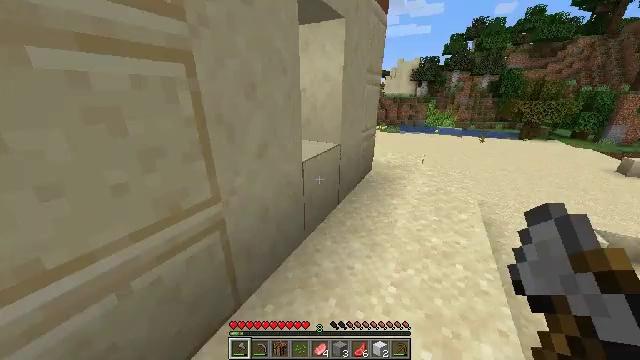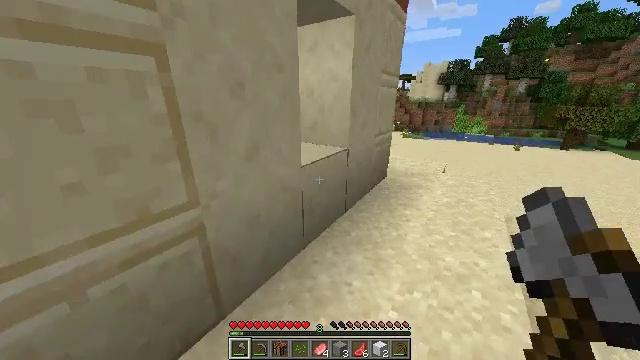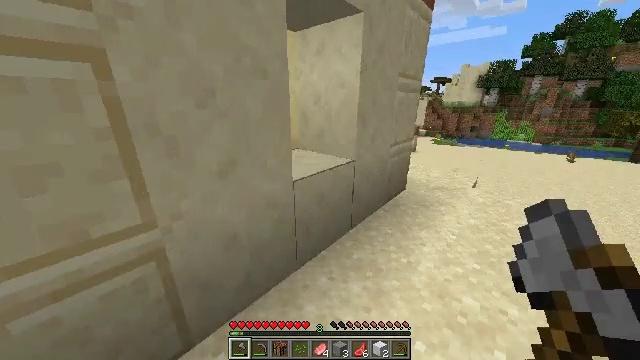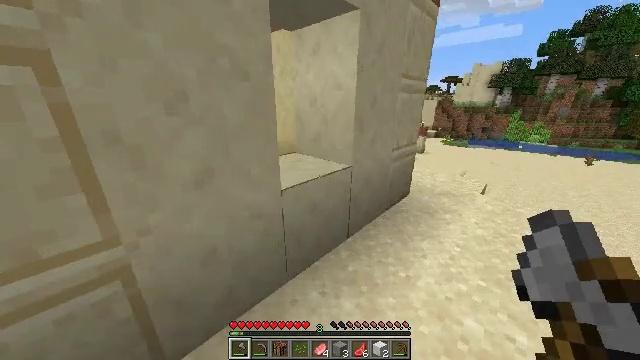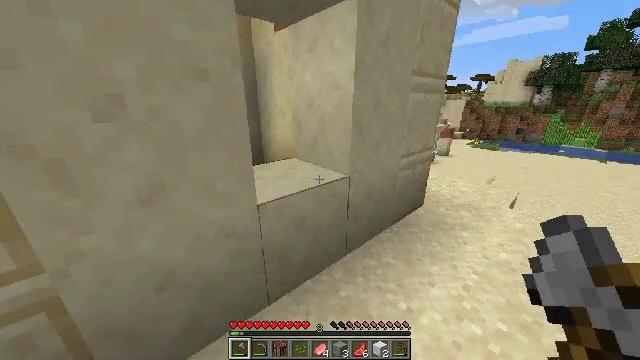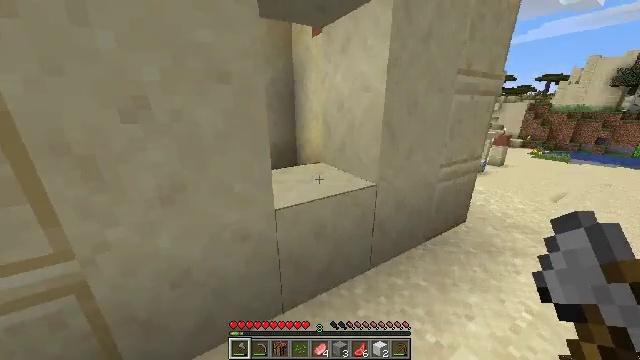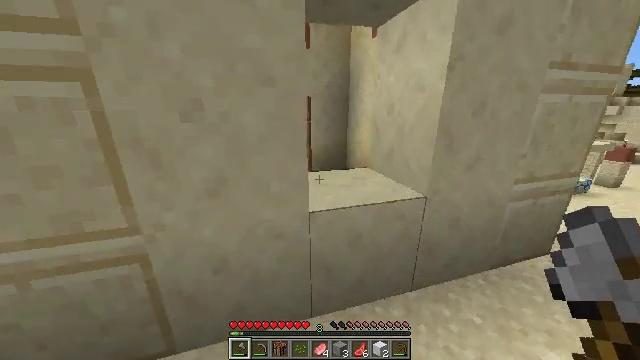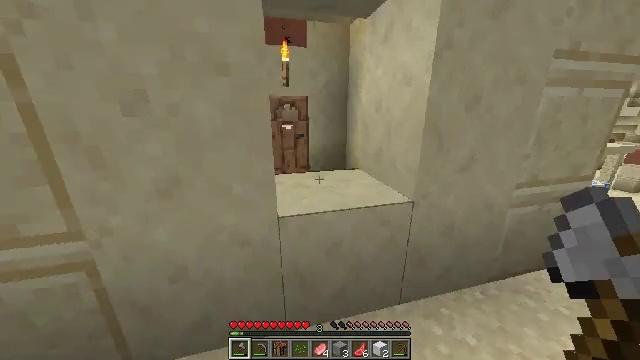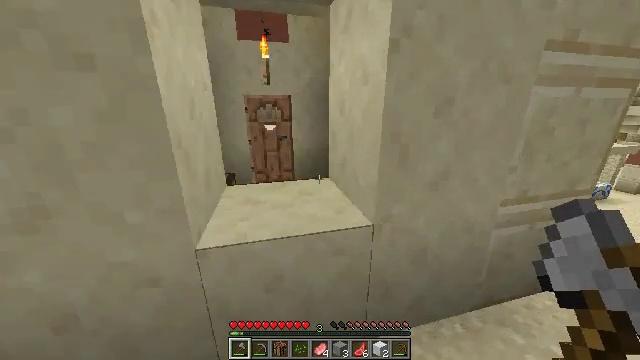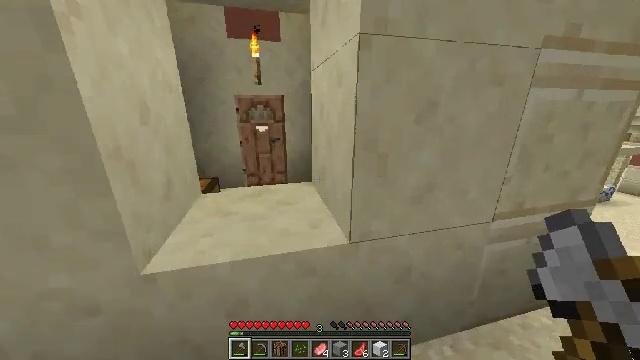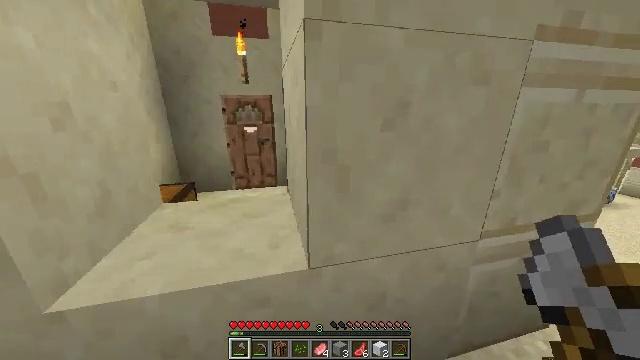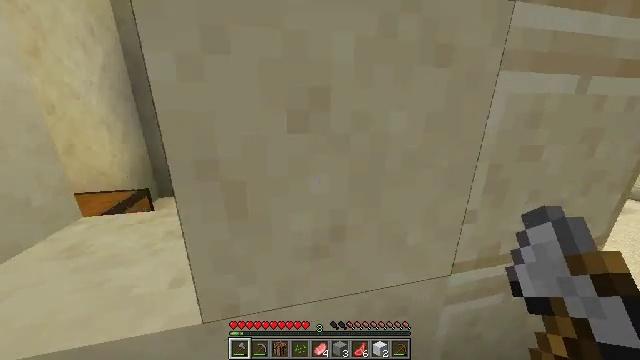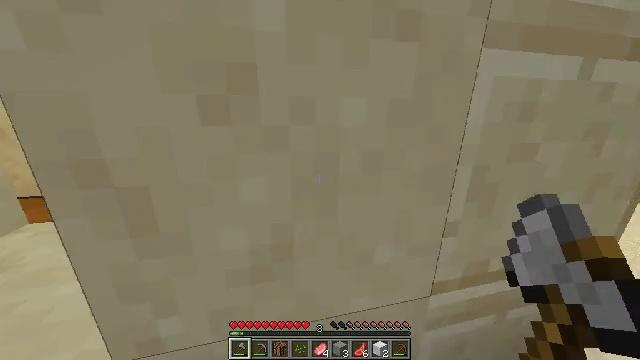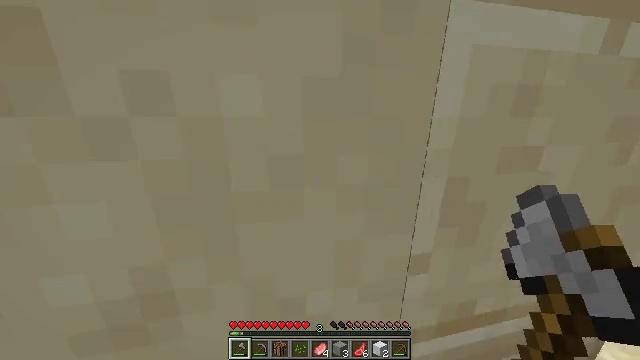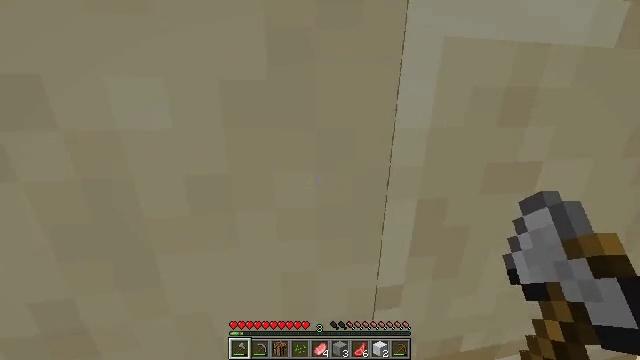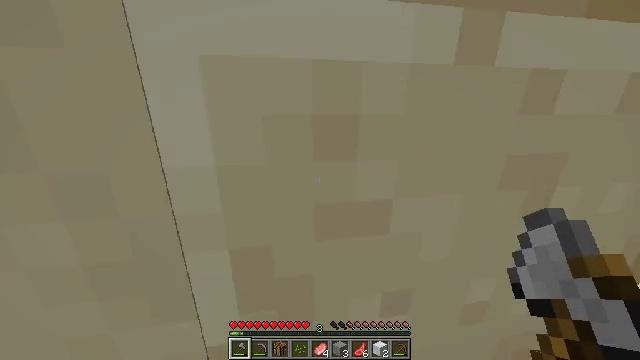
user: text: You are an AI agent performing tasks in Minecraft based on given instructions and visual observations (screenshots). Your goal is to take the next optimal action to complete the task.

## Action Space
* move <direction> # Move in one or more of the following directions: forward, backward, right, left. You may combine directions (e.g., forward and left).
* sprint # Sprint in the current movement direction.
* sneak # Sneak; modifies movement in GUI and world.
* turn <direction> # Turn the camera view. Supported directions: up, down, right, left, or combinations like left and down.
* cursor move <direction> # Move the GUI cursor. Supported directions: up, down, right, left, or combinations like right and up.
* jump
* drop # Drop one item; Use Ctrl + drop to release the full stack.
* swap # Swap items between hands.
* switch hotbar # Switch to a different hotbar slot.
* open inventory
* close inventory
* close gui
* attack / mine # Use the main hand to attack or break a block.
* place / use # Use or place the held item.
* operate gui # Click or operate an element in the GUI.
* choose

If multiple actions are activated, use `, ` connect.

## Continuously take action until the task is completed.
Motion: motion action
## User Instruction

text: Gather sand from the desert.
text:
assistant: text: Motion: move forward and move right, turn left
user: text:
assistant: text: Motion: move forward and move right, turn left and up
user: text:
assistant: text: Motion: move forward and move right, turn left
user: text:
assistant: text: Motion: move forward and move right, turn left
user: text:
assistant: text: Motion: move forward and move right, turn left
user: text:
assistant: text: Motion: move forward and move right, turn left
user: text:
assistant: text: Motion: move forward and move right, turn left
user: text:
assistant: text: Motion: move forward and move right
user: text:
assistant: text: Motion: move forward and move right
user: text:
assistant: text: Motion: move forward and move right
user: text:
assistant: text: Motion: move forward and move right
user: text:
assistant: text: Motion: move forward and move right
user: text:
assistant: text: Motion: move forward and move right
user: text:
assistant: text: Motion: move forward and move right, turn left
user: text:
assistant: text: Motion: move forward and move right
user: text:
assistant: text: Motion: move forward and move right
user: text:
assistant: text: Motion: move forward and move right
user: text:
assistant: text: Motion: move forward and move right
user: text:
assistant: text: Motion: move forward and move right
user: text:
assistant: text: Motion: move forward and move right
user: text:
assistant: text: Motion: move forward and move right, turn left
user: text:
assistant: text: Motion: move forward and move right, turn left
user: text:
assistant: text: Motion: move forward and move right, turn left
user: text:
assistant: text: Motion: move forward and move right
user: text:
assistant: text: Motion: move forward and move right, turn left
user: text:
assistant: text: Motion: move forward and move right, turn left
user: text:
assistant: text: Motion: move forward and move right, turn left
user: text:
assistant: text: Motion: move forward and move right, turn left
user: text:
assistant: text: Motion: move forward and move right, turn right
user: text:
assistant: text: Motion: move forward and move right